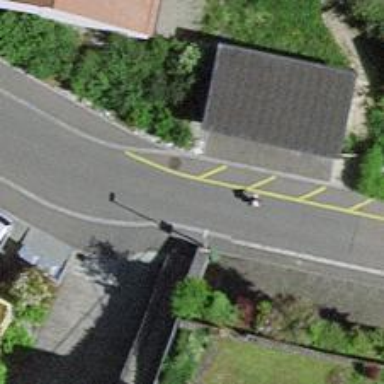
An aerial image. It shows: Road with steps.